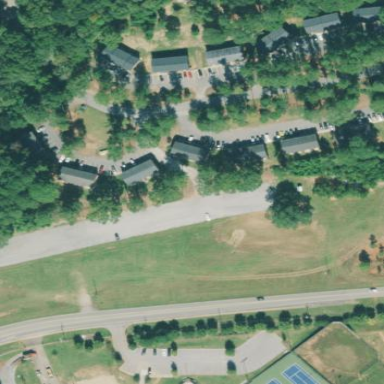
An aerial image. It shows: Parking area with gravel surface.